Field crop: tomato
Growth stage: 2
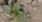
Species: solanum